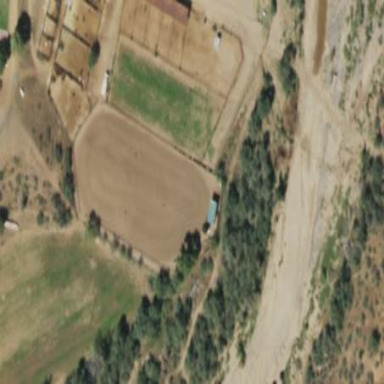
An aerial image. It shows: Equestrian pitch for leisure land sports.